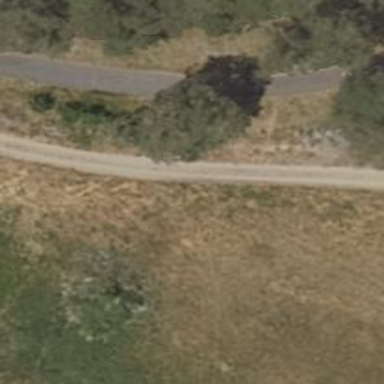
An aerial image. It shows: Sandy track road with grade3 tracktype.